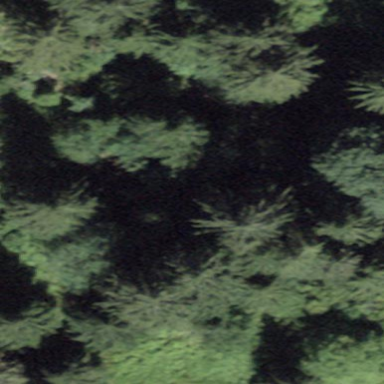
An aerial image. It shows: Forest area.